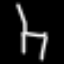
Label: chair